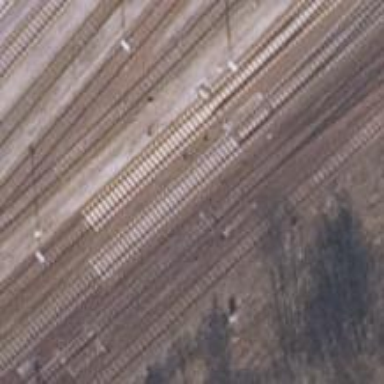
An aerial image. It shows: Railway with electrified contact lines.